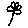
Label: flower